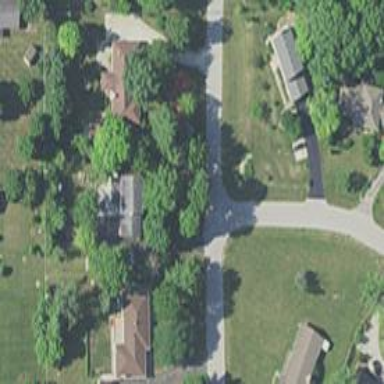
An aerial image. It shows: Residential road.